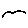
Label: bird